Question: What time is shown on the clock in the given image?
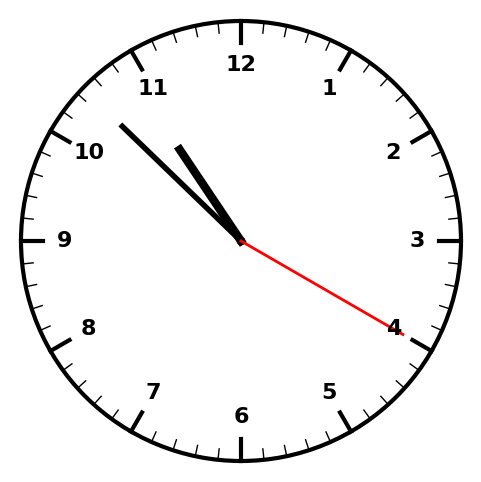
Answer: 10:52:20